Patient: sex M, age 52
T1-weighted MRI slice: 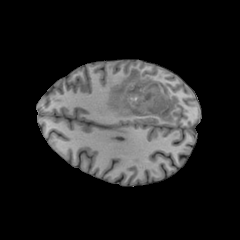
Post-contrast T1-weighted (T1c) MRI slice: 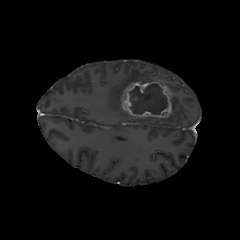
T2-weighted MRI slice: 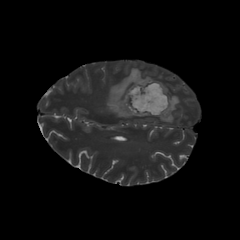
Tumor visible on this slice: yes
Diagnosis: Glioblastoma, IDH-wildtype
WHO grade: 4